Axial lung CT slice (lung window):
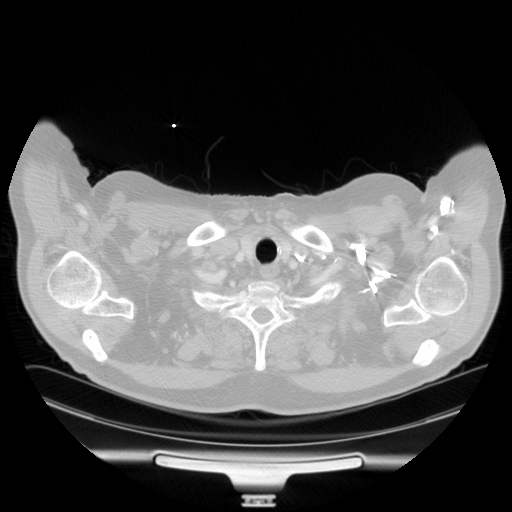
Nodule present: no